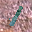
Label: 1